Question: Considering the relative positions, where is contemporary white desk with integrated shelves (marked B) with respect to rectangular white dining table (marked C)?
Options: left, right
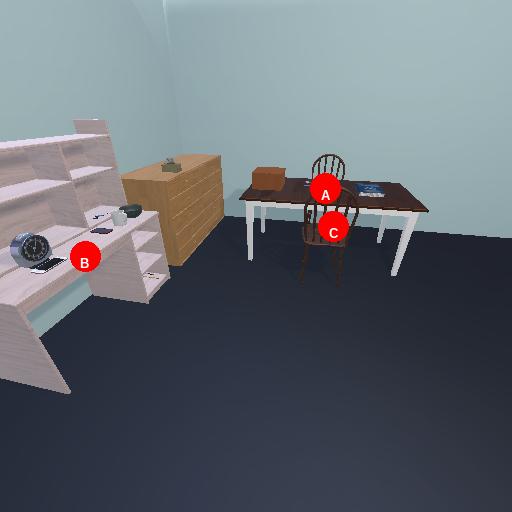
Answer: left